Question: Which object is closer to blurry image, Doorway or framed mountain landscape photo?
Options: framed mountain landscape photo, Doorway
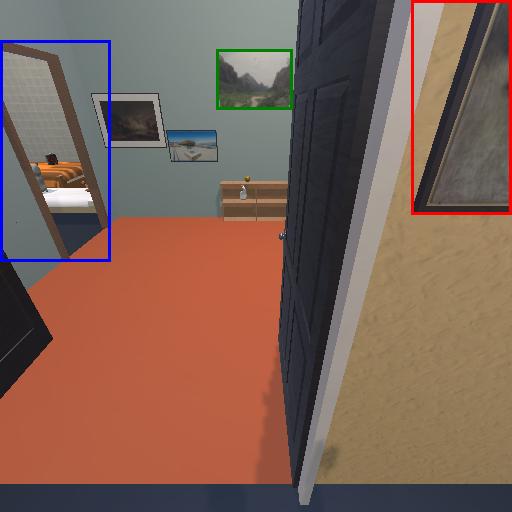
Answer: framed mountain landscape photo